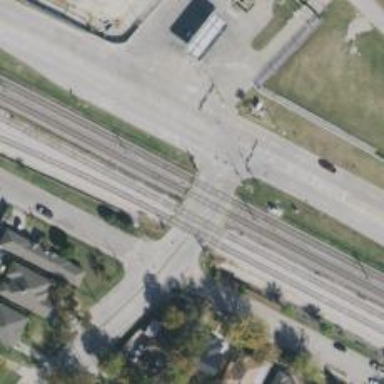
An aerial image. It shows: Railway crossing.